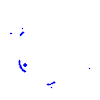
Particle: kaon